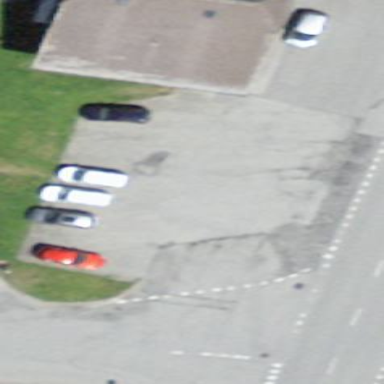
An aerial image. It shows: Street-side parking area.